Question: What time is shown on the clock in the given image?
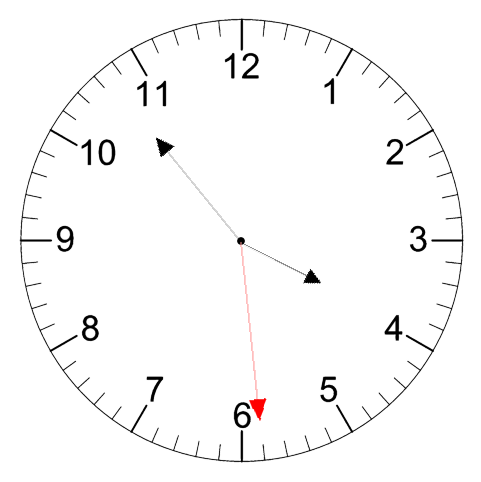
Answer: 03:53:29